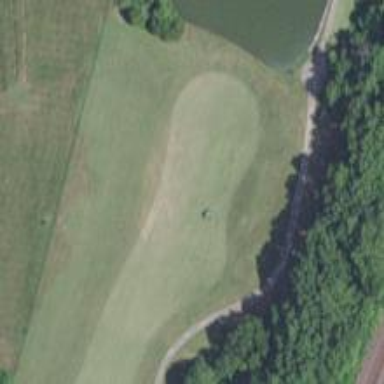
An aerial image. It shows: Golf hole.